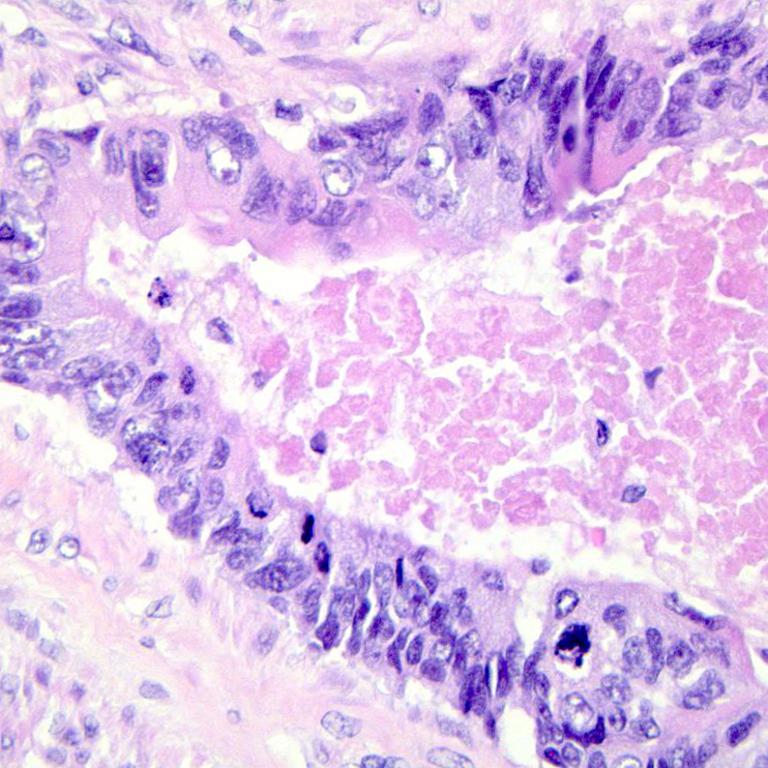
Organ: colon
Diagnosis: adenocarcinomas